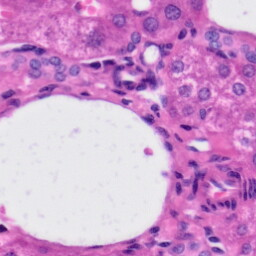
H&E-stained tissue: Liver